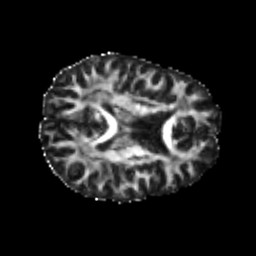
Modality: FA
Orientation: axial
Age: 22
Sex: female
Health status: healthy
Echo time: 0.074 s